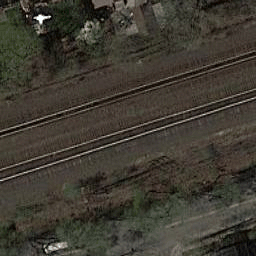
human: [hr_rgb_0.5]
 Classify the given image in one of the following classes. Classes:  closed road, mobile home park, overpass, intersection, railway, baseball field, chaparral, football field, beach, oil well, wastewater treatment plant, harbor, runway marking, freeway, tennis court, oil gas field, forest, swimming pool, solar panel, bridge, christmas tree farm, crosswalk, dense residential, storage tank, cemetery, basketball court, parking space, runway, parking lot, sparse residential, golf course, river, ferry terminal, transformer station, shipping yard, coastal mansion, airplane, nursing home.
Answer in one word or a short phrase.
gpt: railway